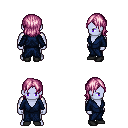
a pixel art fantasy rpg character, male body template, dark elf, purple skin, blue robe, red pants, pink long bangs hairstyle, black shoes, four views (front, back, left, right), 2x2 character sprite sheet, small pixel art, hard edges, no anti-aliasing